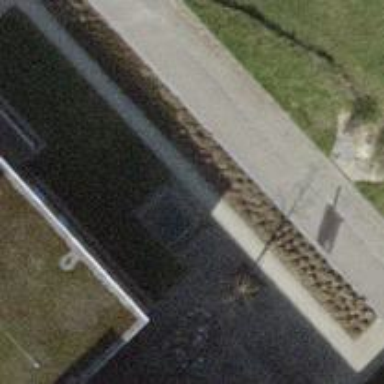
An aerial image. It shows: Concrete bench.